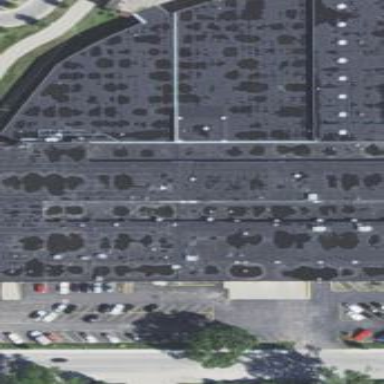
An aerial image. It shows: Industrial building.